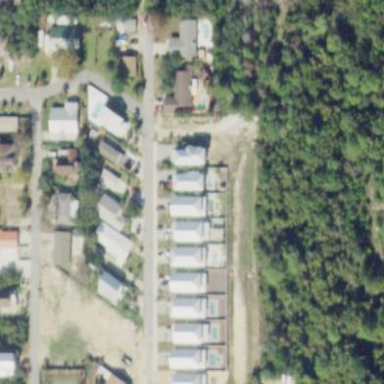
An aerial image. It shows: Residential area consisting of single-family homes.